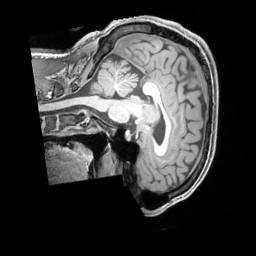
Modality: T1w
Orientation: sagittal
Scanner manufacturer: siemens
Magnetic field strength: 3 T
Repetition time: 2.3 s
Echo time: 0.00226 s